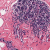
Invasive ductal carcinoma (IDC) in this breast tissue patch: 0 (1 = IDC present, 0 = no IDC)